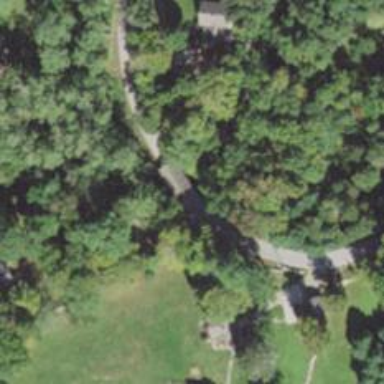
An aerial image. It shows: Residential road with asphalt surface passing through covered bridge.